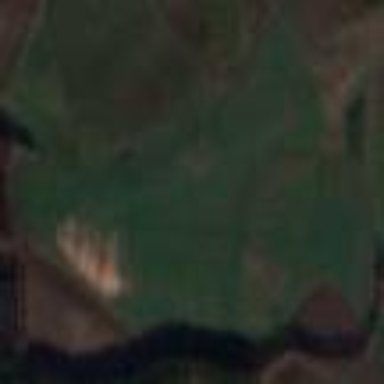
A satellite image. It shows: View of farmland.